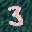
Label: 3